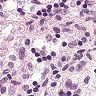
Metastatic tissue present: no